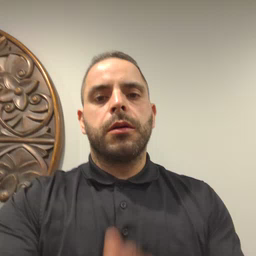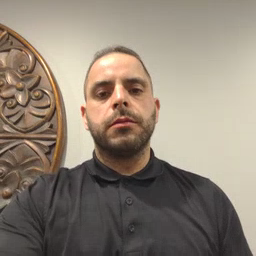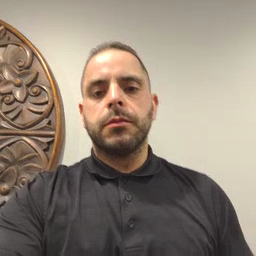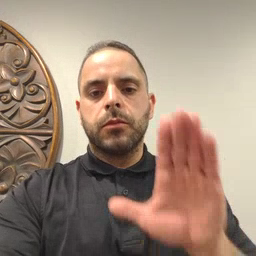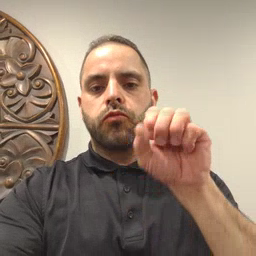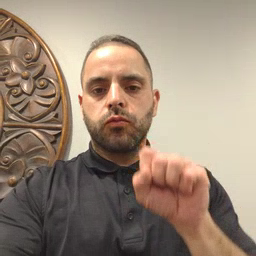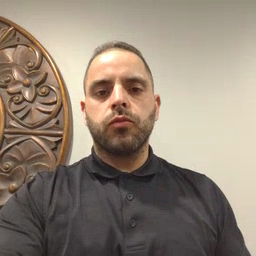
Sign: mitten